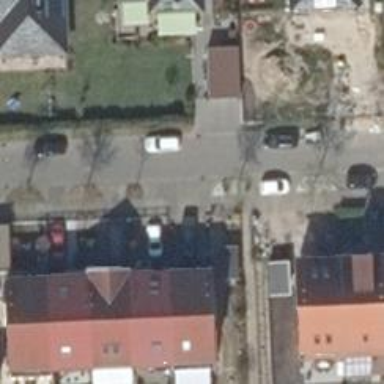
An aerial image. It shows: Residential road with asphalt surface and sidewalk on the left.